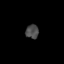
Tissue: lung
Cell type: Epithelial cells
Senescence score: 0.1249
Nuclear area (px): 178
Mean DAPI intensity: 73.556